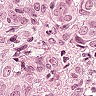
Metastatic tissue present: yes